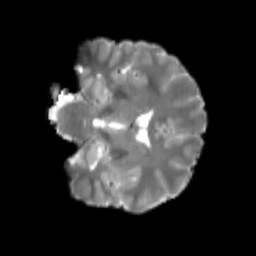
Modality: T2w
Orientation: coronal
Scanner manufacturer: siemens
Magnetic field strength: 3 T
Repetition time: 4 s
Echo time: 0.0594 s